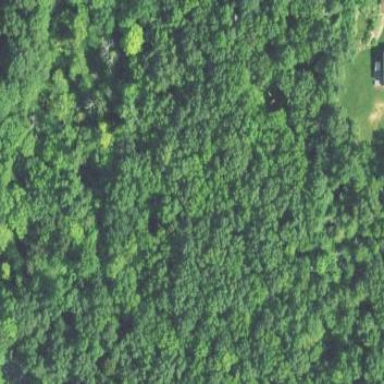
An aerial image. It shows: Existing Preserved Open Space in the woodland area.